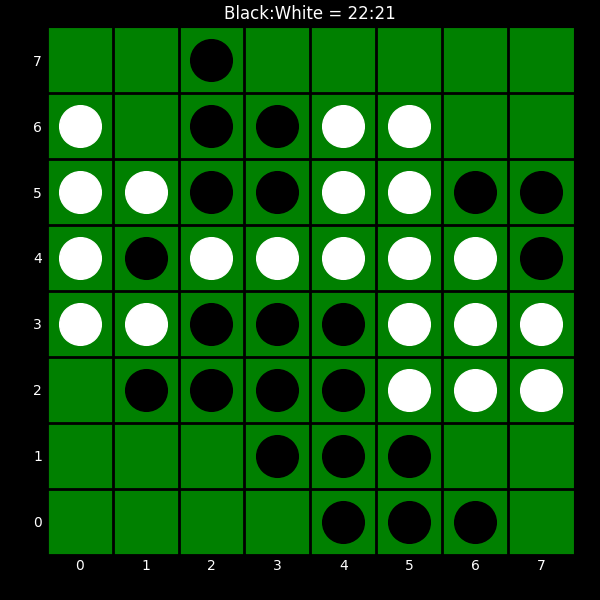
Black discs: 22
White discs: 21